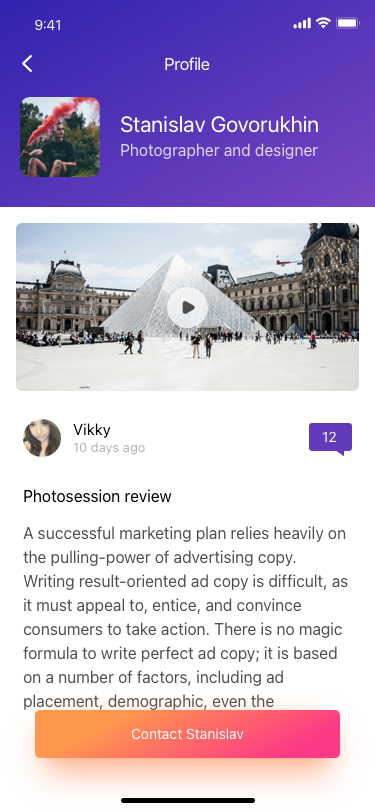
Text in this UI design:
Profile
Photosession review
A successful marketing plan relies heavily on the pulling-power of advertising copy. Writing result-oriented ad copy is difficult, as it must appeal to, entice, and convince consumers to take action. There is no magic formula to write perfect ad copy; it is based on a number of factors, including ad placement, demographic, even the consumer’s mood when they see your ad. So how is any writer supposed to pen a stunning piece of advertising copy — copy that sizzles and sells? The following tips will jumpstart your creative thinking and help you write a better ad.

KNOW THE BASICS

All good advertising copy is comprised of the same basic elements. Good advertising copy always:

Grabs Attention: Consumers are inundated with ads, so it’s vital that your ad catches the eye and immediately grabs interest. You could do this with a headline or slogan (such as VW’s “Drivers Wanted” campaign), color or layout (Target’s new colorful, simple ads are a testimony to this) or illustration (such as the Red Bull characters or Zoloft’s depressed ball and his ladybug friend). Promises Credible Benefit: To feel compelled by an ad, the consumer must stand to gain something; the product is often not enough. What would the consumer gain by using your product or service? This could be tangible, like a free gift; prestige, power or fame. But remember: you must be able to make good on that promise, so don’t offer anything unreasonable.

Keeps Interest: Grabbing the consumer’s attention isn’t enough; you have to keep that attention for at least a few seconds. This is where your benefits come into play or a product description that sets your offer apart from the others.

Generates Action: This is the ultimate point of advertising copy — it must make the reader react in some way. This doesn’t necessarily translate to buying the product immediately or using the service. Your ad could be a positioning tool to enable the reader to think about you in a certain light. Speak to your audience, or the audience you’d like to reach, and you’ll be surprised how frequently they come to you in the future.

KNOW THE MEDIUM

How you write your advertising copy will be based on where you will place your ad. If it’s a billboard ad, you’ll need a super catchy headline and simple design due to the speed at which people will pass. Online ads are similar; consumers are so inundated with Internet advertising that your ad must be quick and catchy. Magazine advertising is the most versatile, but this is solely dependent on the size of your ad and how many other ads compete with yours. If you have a full page ad, feel free to experiment; more page space gives you more creative space. If the ad is tiny, you’ll need to keep things as simple as possible.

KNOW THE STYLE

Advertising copy is a unique type of writing. Its point is to balance creativity and readability into something persuasive and entertaining. Keep the following points in mind when you write your copy:

Be Succinct: There are few things more damaging to an ad campaign than messy wordiness. Use short sentences with as many familiar words as possible; save the thesaurus for a thesis or dissertation. Always make sure to use precise phrasing (why use five adjectives when one good action verb would do?); and eliminate any redundancies, such as “little tiny” or “annual payments of $XXX per year.”

Talk To Your Audience, Not At Them: Though you are announcing the availability of a product or service, avoid being clinical or overly formal. Write as if you’re talking to your ideal customer; use a style they’d use, words they’d be familiar with, slang they’d probably know. But be absolutely certain that you’re using these terms and phrases correctly. A recent McDonald’s campaign attempted to reach a certain audience by using the phrase “I’d hit it” in reference to a cheeseburger, unaware that the phrase is almost always used as a sexual reference.

Avoid Clich
12
Vikky
10 days ago
Contact Stanislav
Photographer and designer
Stanislav Govorukhin